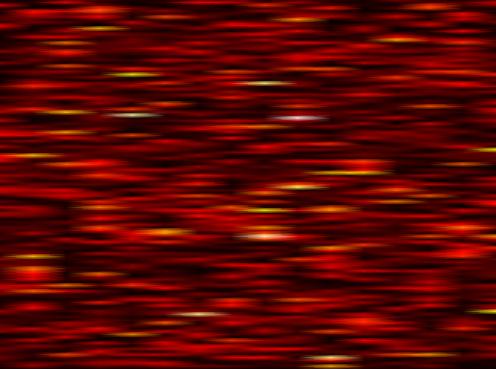
Label: FBMC